Interaction volume radius: 10 \u00c5
Interaction volume height: 15 \u00c5
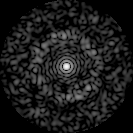
Disorder parameter: 0.8248